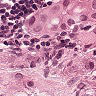
Metastatic tissue present: yes